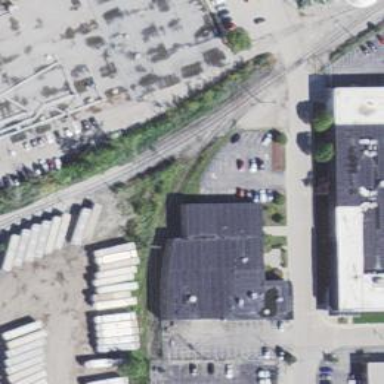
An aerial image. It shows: Abandoned railway siding.